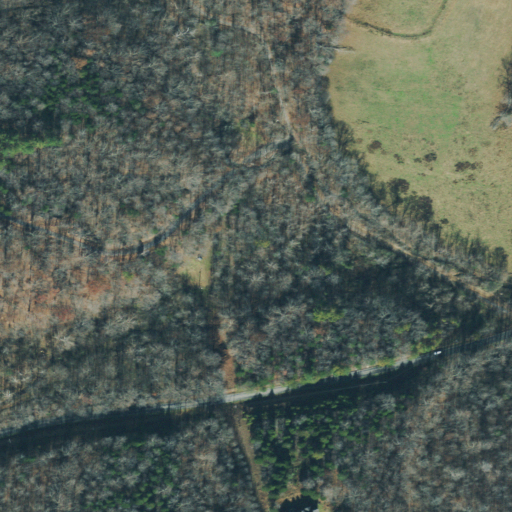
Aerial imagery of valley in Tennessee named Brown Hollow containing deciduous forest, open development, pasture, mixed forest, low intensity development, and evergreen forest